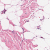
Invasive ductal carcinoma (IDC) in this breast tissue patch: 0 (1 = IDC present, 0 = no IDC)